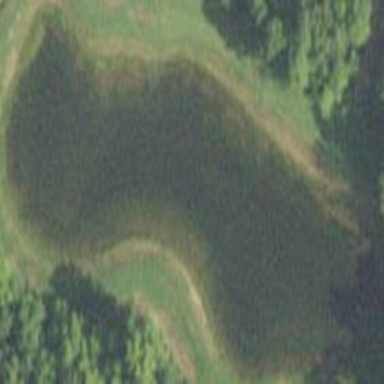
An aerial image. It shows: Retention basin with pond of water.